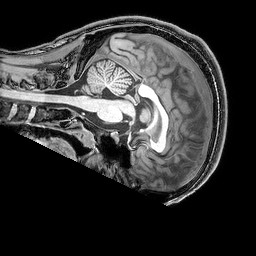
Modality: T1w
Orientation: sagittal
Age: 22
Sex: male